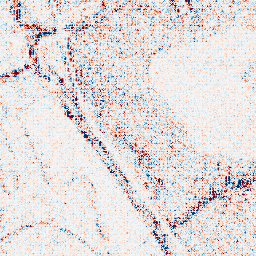
Category: wavelet
Decomposition family: wavelet_dwt
Decomposition parameters: wavelet: sym4
level: 1
Upsampling method: linear_exact
Upsampling parameters: scale: 8
Upsampling scale: 8